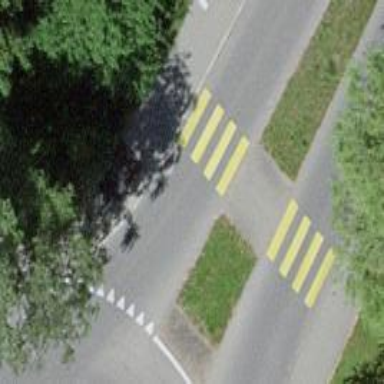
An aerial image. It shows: Footway with asphalt surface leading to traffic island.